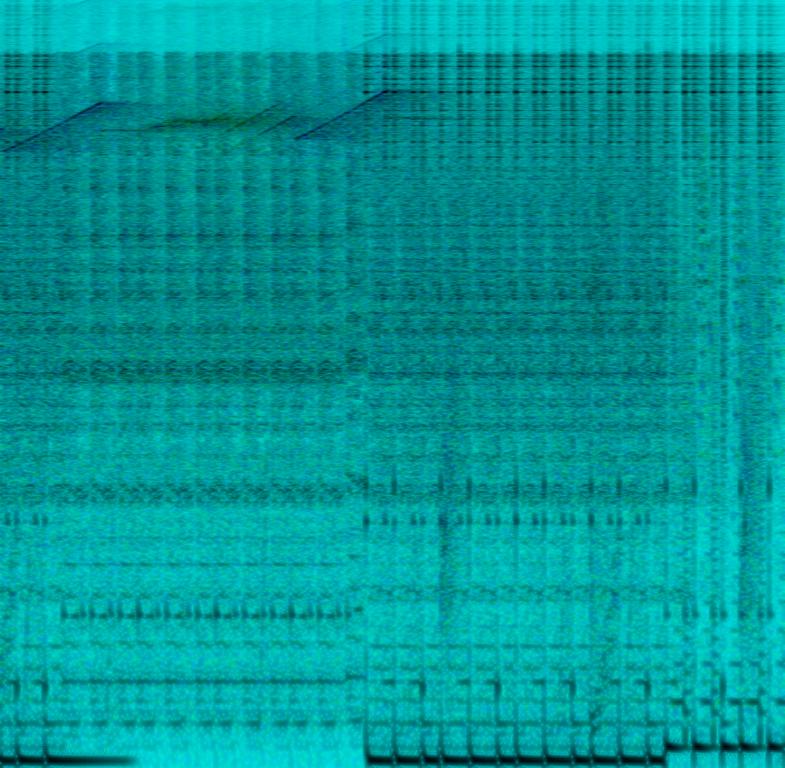
The low quality recording features an electro song that consists of acid aggressive synth melody, repetitive synth lead melody, boomy 808 bass, claps and shimmering hi-hats. There is a sizzling riser in the first section of the loop. It sounds energetic and like something you would hear in an underground club.